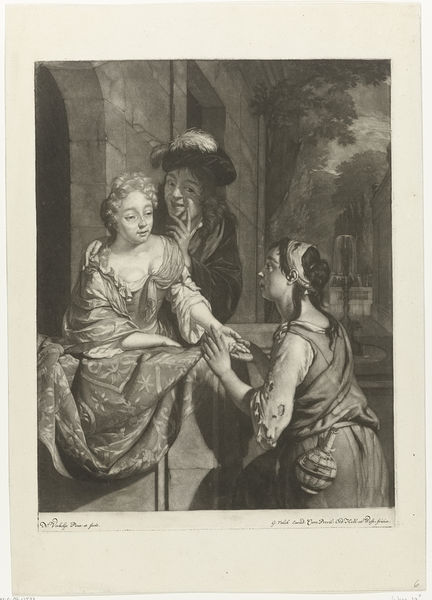
Titel: Waarzegster
Künstler: Nicolaas Verkolje
Standort: Amsterdam
Institution: Rijksmuseum
Schlagwörter: femmes, chapeau, sombre, arbre, robe, plume, tableau, fontaine, photo, servante